Aerial crown-view tile of a tropical tree (Barro Colorado Island, Panama), acquired 20240918:
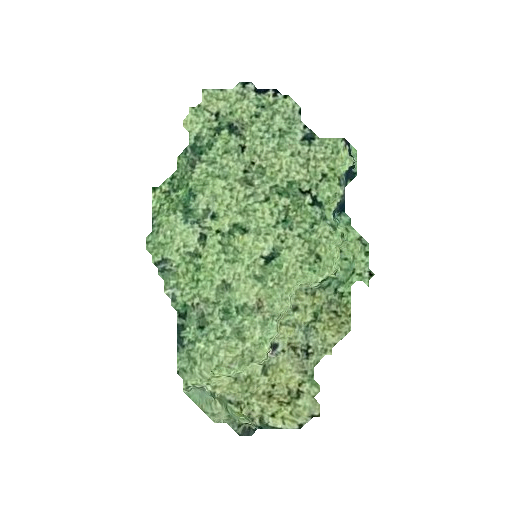
Species: Hieronyma alchorneoides
GBIF accepted scientific name: Hieronyma alchorneoides
Crown area: 85.556 m²